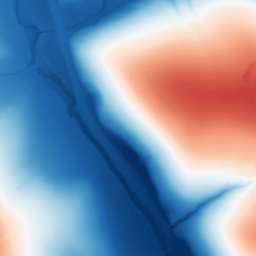
Category: trend_removal
Decomposition family: polynomial
Decomposition parameters: degree: 1
Upsampling method: cubic_catmull_rom
Upsampling parameters: scale: 4
Upsampling scale: 4